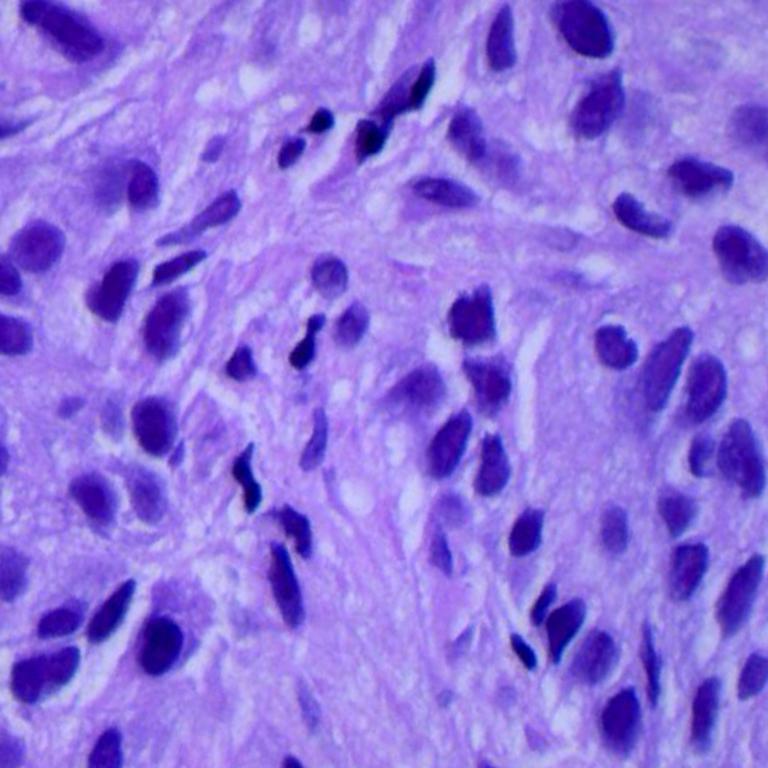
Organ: lung
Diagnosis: adenocarcinomas